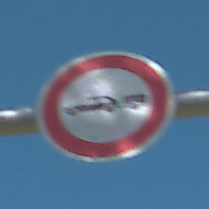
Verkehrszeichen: VerbotPersonenkraftwagenMitAnhaenger
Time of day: Midday
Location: Outdoor (Special)
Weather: PartlyCloudy
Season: NotSpecified
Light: Natural